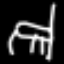
Label: chair